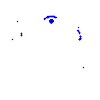
Particle: electron